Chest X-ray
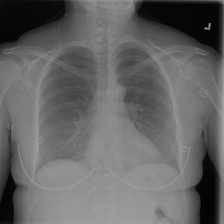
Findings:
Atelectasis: negative
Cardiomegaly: negative
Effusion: negative
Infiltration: negative
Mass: negative
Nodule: negative
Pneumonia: negative
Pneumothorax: negative
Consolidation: negative
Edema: negative
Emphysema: negative
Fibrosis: negative
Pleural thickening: negative
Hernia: negative